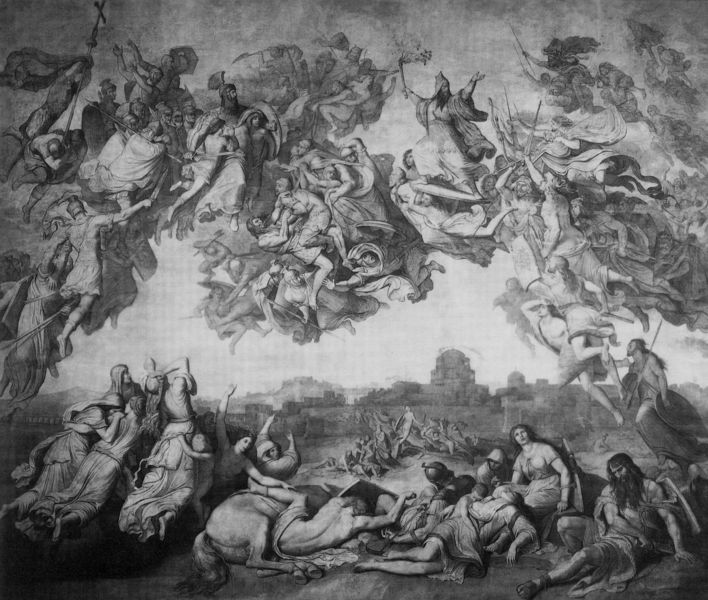
Titel: Hunnenschlacht
Künstler: Wilhelm von Kaulbach
Standort: Berlin
Institution: Neues Museum
Schlagwörter: baum, dunkel, feuer, gemälde, gott, gruppe, himmel, kampf, mann, nackt, schatten, weiß, wolken, bäume, fluss, frauen, landschaft, menschen, see, sitzen, stadt, frau, grau, haar, hell, hintergrund, hut, kleid, kleider, männer, rücken, schwarz, skizze, szene, zeichnung, gebäude, haus, tiere, tuch, wolke, leute, menge, tanz, bart, gericht, gesichter, wand, architektur, arme, bibel, leiche, tod, tot, trauer, erde, horizont, häuser, natur, kirche, mantel, stoff, tücher, kind, personen, krone, renaissance, wald, fliegen, kinder, pferd, pferde, chaos, engel, beine, schweif, holzschnitt, liegen, fahnen, ort, stab, fahne, dorf, mauer, figuren, kuppel, krieg, luft, schlacht, staffage, unglück, könig, lanze, soldaten, weib, weiber, nackte, zeigen, nazarener, fallen, freude, foto, fotografie, oben, unten, schild, antike, burg, durchblick, kreuz, religion, dom, flug, schweben, festung, weinen, druck, gestirne, schwarzweiss, viele, radierung, stich, schilder, waffen, durcheinander, knien, leichen, tote, verletzt, verletzte, mäntel, peitsche, volk, helm, herrscher, beten, mythologie, tizian, menschenmenge, ritter, heer, kathedrale, rom, gestus, helme, christus, sterben, wunden, götter, hölle, jüngstes gericht, leid, verdammnis, kentauren, verfolgung, zentauren, flehen, krieger, griechenland, erscheinung, bettler, kulisse, macht, heilige, speer, speere, deckengemälde, fresko, maria, gefallene, tunika, reproduktion, welt, fackel, türkei, christentum, auferstehung, aufstieg, himmelfahrt, klagen, stürzen, zepter, inferno, ringen, bauwerk, durchsicht, apotheose, tuniken, firmament, gewimmel, gottvater, evangelium, element, heerscharen, vorderasien, himmlisch, kamp, paulus, jüngste gericht, jüngster tag, weltengericht, ringer, auffahren, philister, vielzahl, jerusalen, himmelssturz, kentauromachie, sturz der engel, n, krieg im himmel, lhelm